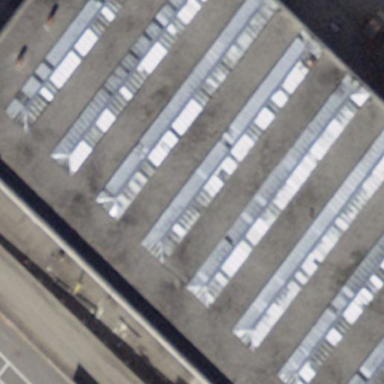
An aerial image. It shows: Industrial building.